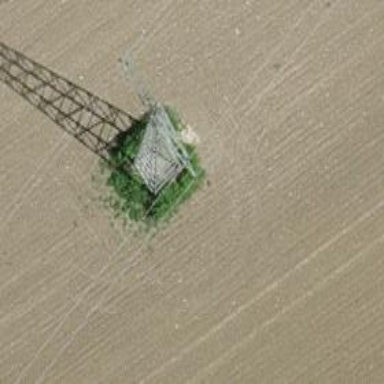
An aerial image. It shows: Lattice structure tower used for power transmission.